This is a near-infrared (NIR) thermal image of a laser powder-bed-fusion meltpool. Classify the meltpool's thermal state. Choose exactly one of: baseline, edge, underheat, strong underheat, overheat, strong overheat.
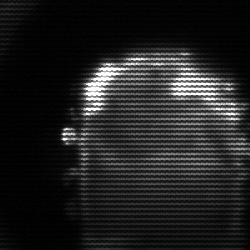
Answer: baseline